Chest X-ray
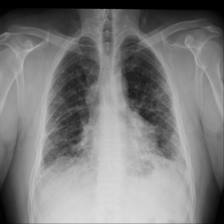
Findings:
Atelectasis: negative
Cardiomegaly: negative
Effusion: negative
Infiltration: negative
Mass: negative
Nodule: negative
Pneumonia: negative
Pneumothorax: negative
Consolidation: negative
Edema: negative
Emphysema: negative
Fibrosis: positive
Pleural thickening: negative
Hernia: negative